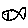
Label: fish